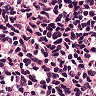
Metastatic tissue present: no